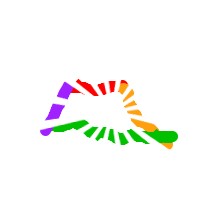
Shape: trapezoid